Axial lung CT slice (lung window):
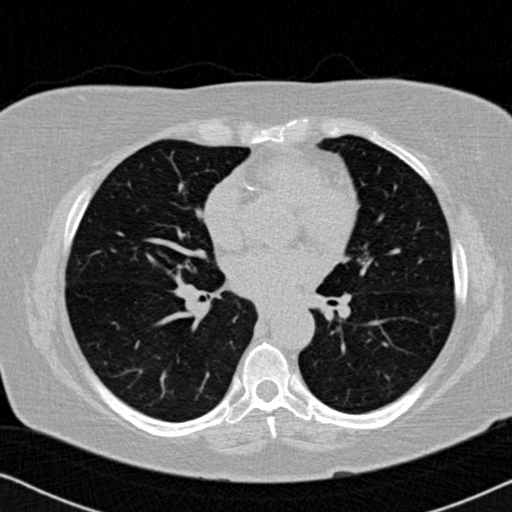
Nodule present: no